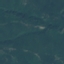
Land use / land cover class: Forest